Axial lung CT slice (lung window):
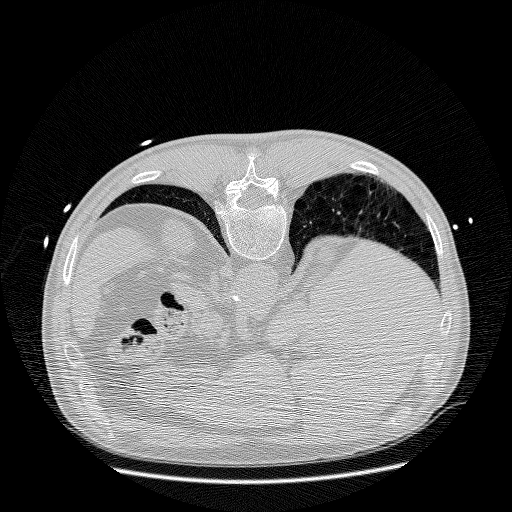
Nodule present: no